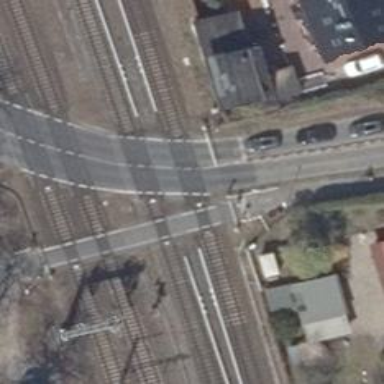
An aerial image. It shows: Railway crossing with lights and saltire markings.